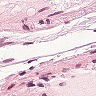
Metastatic tissue present: no